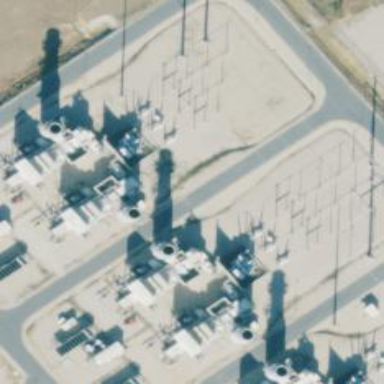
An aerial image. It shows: Gas-powered generator.